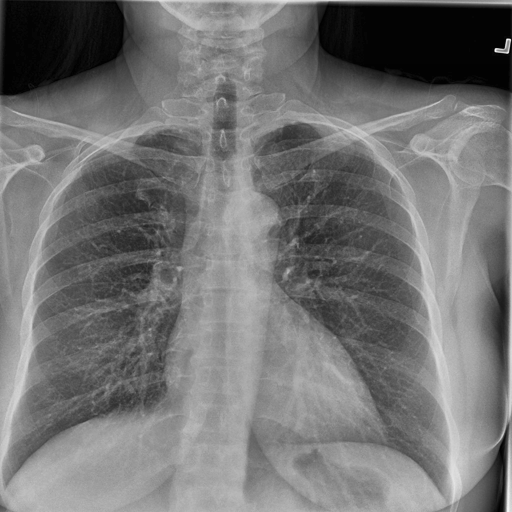
Finding: NORMAL